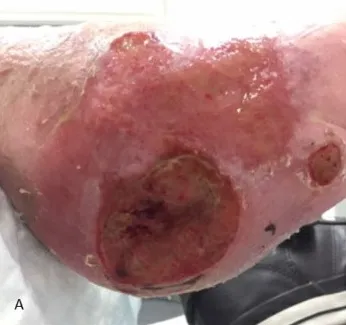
FOP patient with multiple incurable ulcers at the right lower extremity (A). Ulcer located at the right calcaneus. Despite Intensive wound care, custom-made orthopedic shoes and targeted systemic and topical antimicrobial treatment, surgical intervention was unavoidable.
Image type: medical_photograph (skin_photograph)